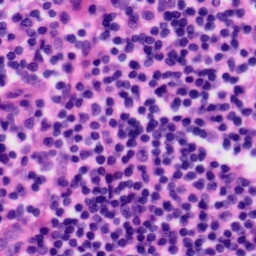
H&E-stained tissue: Tonsil